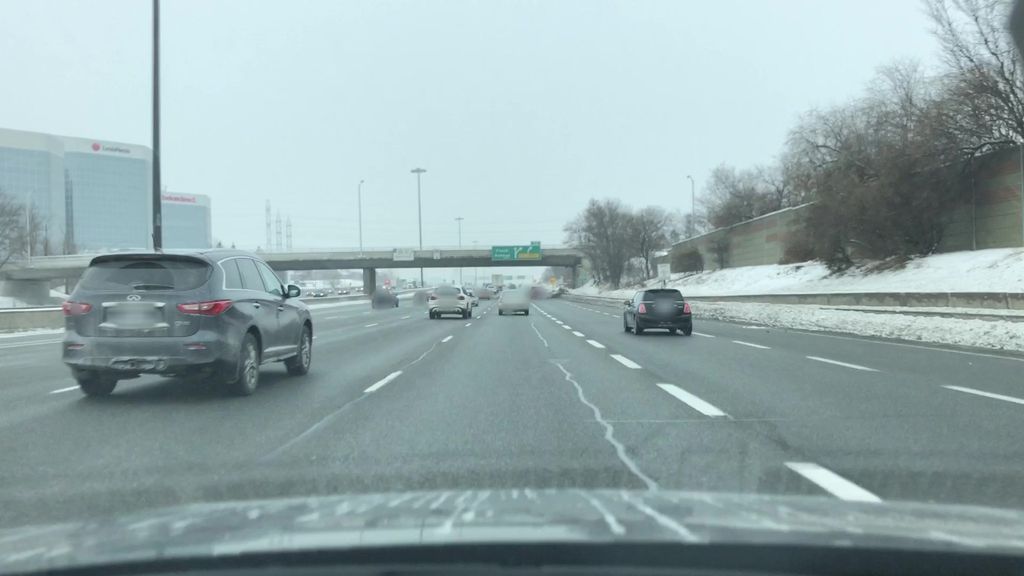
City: toronto